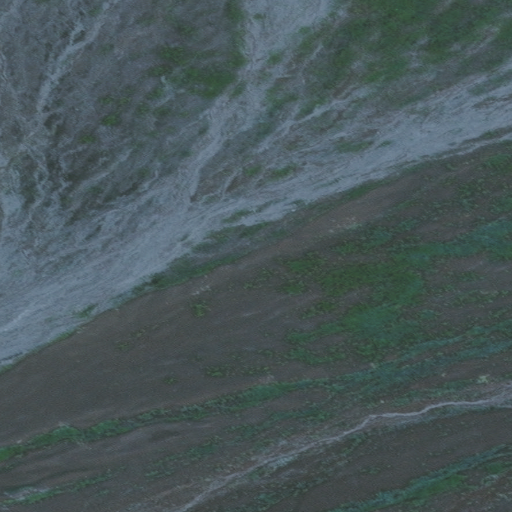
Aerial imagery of crater(s) in Alaska named Aniakchak Crater containing only unknown